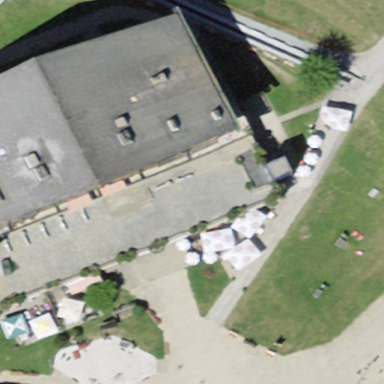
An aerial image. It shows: Outdoor seating area for leisure land.